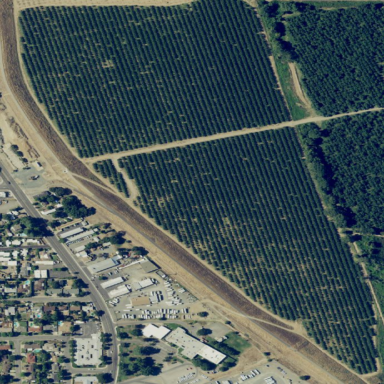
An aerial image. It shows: Orchard.